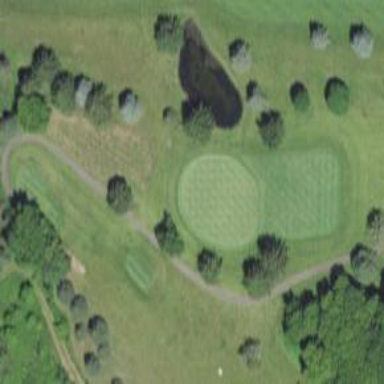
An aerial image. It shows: Golf hole.